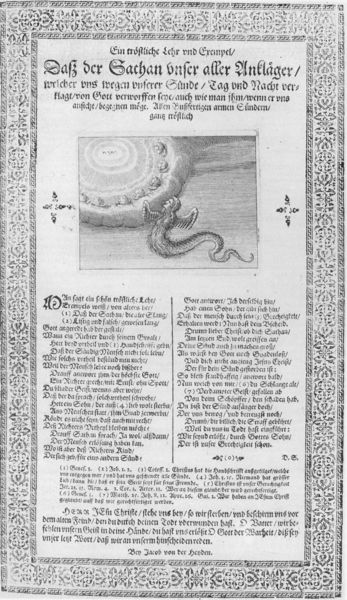
Titel: Ein tröstliche Lehr vnd Exempel
Künstler: Jacob von der Heyden
Standort: Wolfenbüttel
Institution: Herzog August Bibliothek
Schlagwörter: blau, flügel, himmel, weiß, wolken, grün, grau, licht, schwarz, rot, hochformat, muster, ornament, alt, gericht, bibel, geschichte, rahmen, bild, sonne, blatt, engel, schwanz, schrift, papier, farbe, grafik, spalten, verzierung, deutsch, foto, buch, kreuz, vulkan, druck, holzstich, stich, seite, illustration, schwarzweiß, text, buchstaben, strich, initiale, schlange, dämon, kopie, buchdruck, buchseite, anklage, hölle, sage, märchen, gedicht, absatz, kupferstich, satan, verse, drachen, altdeutsch, drache, handschrift, wurm, lehre, latein, urteil, reformation, lindwurm, seriendruck, pamphlet, vers, ankläger, druckj, klage, z, der der sachen unser aller ankläger, bild in text